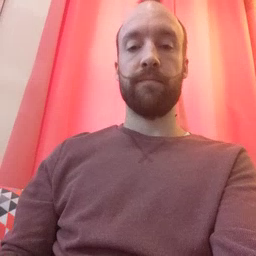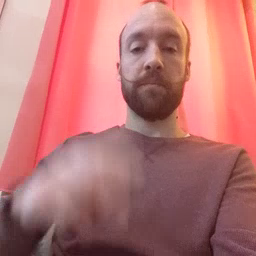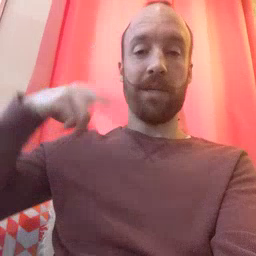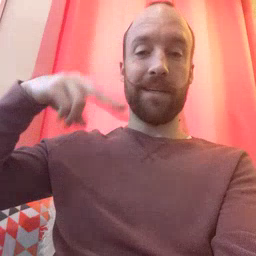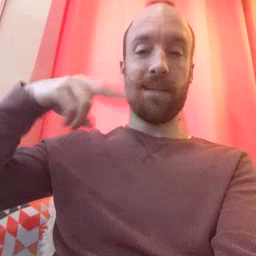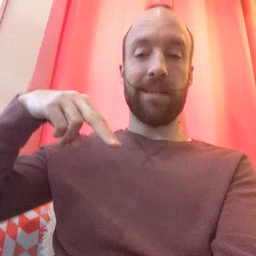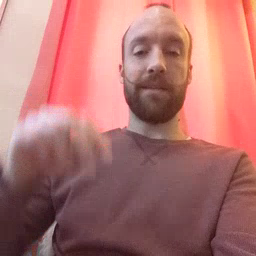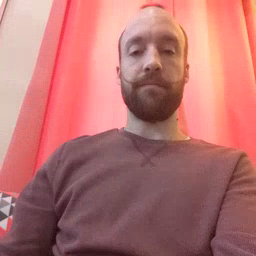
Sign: read